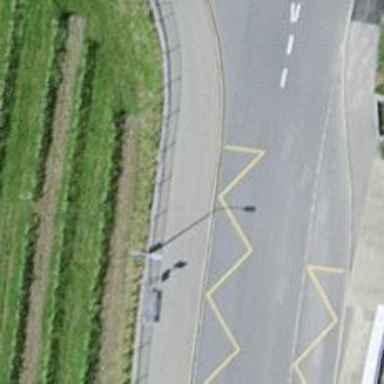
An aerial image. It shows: Bus stop with platform for public transport.